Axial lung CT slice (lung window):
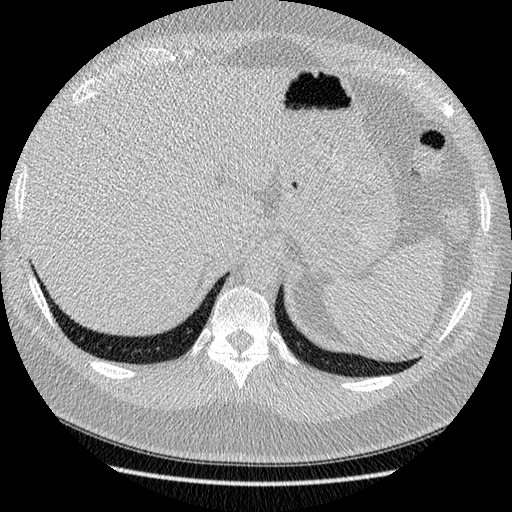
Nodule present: no